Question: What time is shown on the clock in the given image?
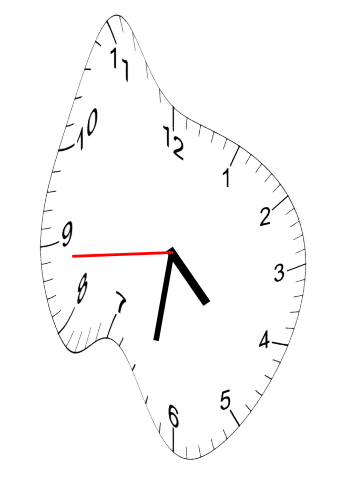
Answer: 04:31:44